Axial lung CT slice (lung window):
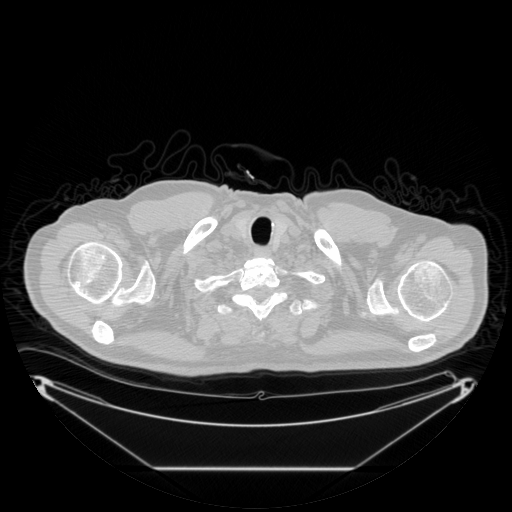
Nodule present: no